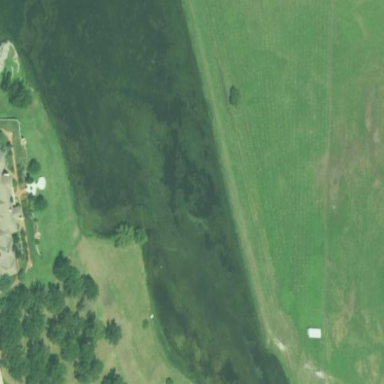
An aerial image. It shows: Pond with natural water.